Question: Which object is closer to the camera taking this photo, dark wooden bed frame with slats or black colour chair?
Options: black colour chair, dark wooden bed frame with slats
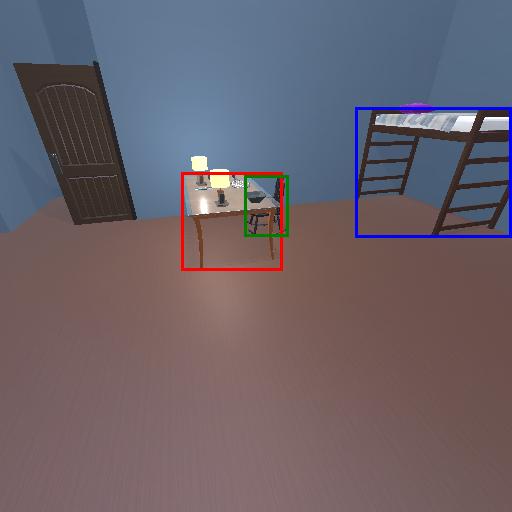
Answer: black colour chair